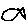
Label: fish